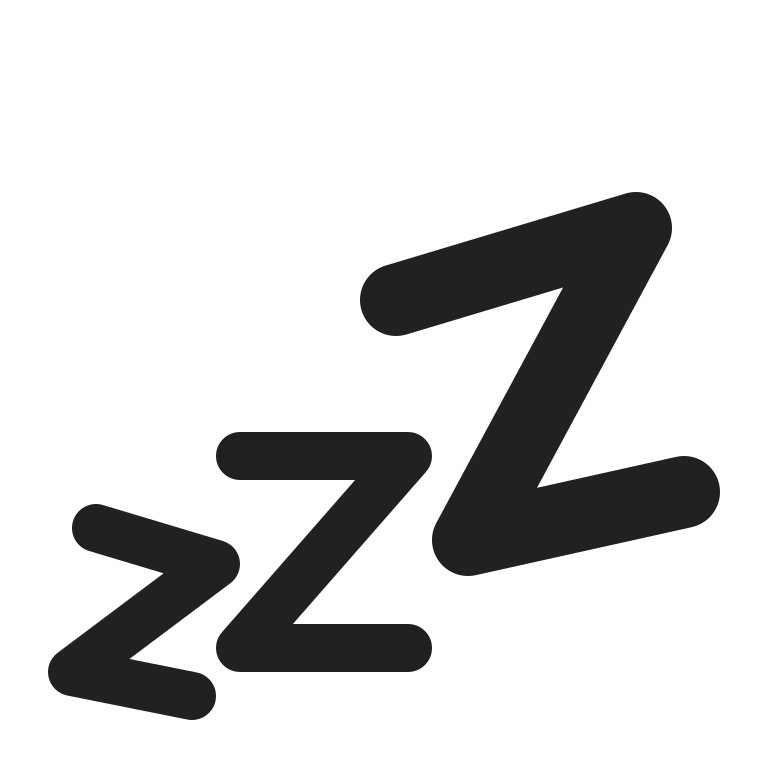
zzz high contrast